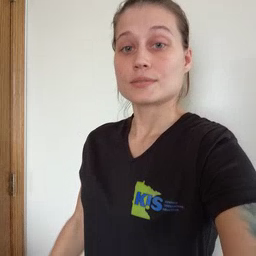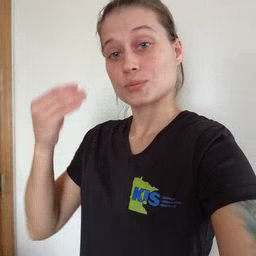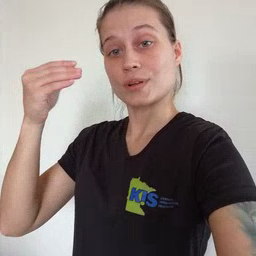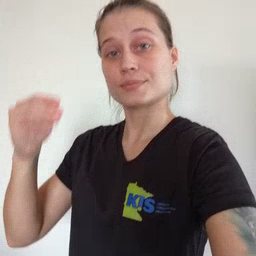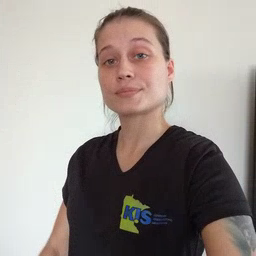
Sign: store